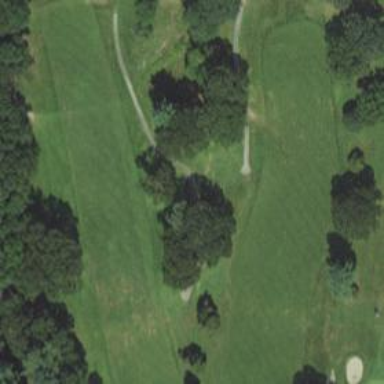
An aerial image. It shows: Golf fairway surrounded by grass.